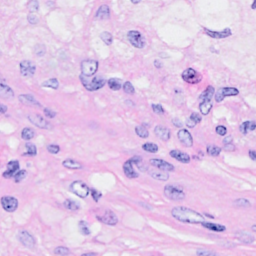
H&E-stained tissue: Breast